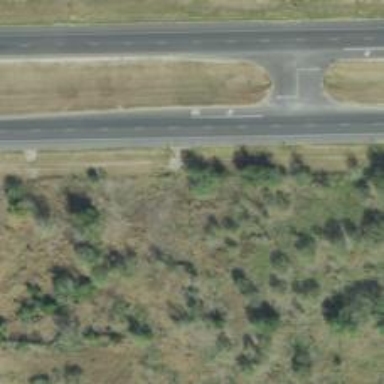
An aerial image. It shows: Secondary road.